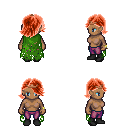
a pixel art fantasy rpg character, female body template, human, dark skin, green tattered cape, magenta pants, red swoop hairstyle, bronze tiara, bracelets, black shoes, four views (front, back, left, right), 2x2 character sprite sheet, small pixel art, hard edges, no anti-aliasing